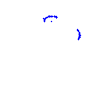
Particle: proton